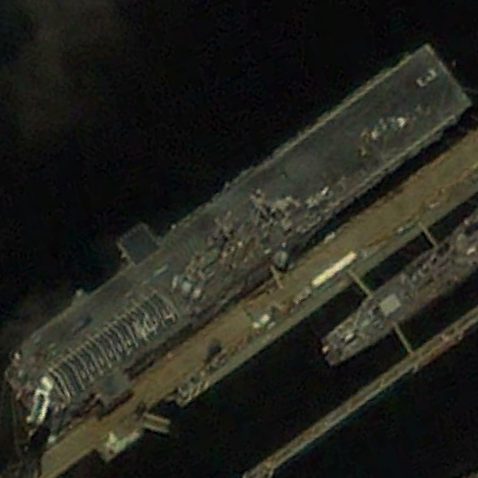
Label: assault